高一 · 度量几何学
$a / / \alpha, b / / \beta, \alpha / / \beta$, 则 $a$ 与 $b$ 位置关系是 ( )
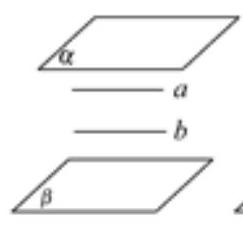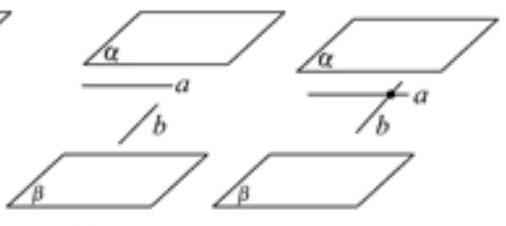
平行
B. 异面
C. 相交
D. 平行或异面或相交
答案: D
解析: 结合图(1), (2), (3)所示的情况，可得 $a$ 与 $b$ 的关系分别是平行、异面或相交.

(1)

(2)

(3)

选 D。